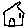
Label: house